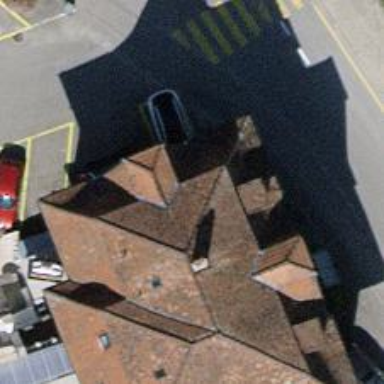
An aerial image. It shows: Hotel with restaurant.